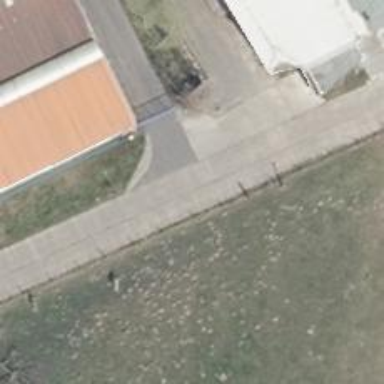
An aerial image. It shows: Residential road paved with concrete.